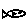
Label: fish